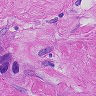
Metastatic tissue present: yes